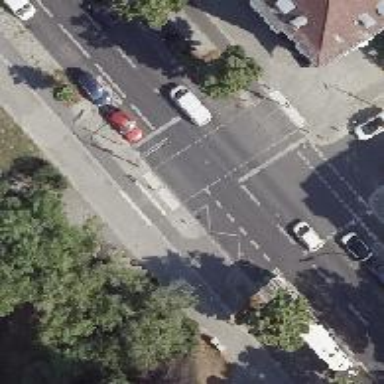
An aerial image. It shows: Road with traffic signals at the crossing.